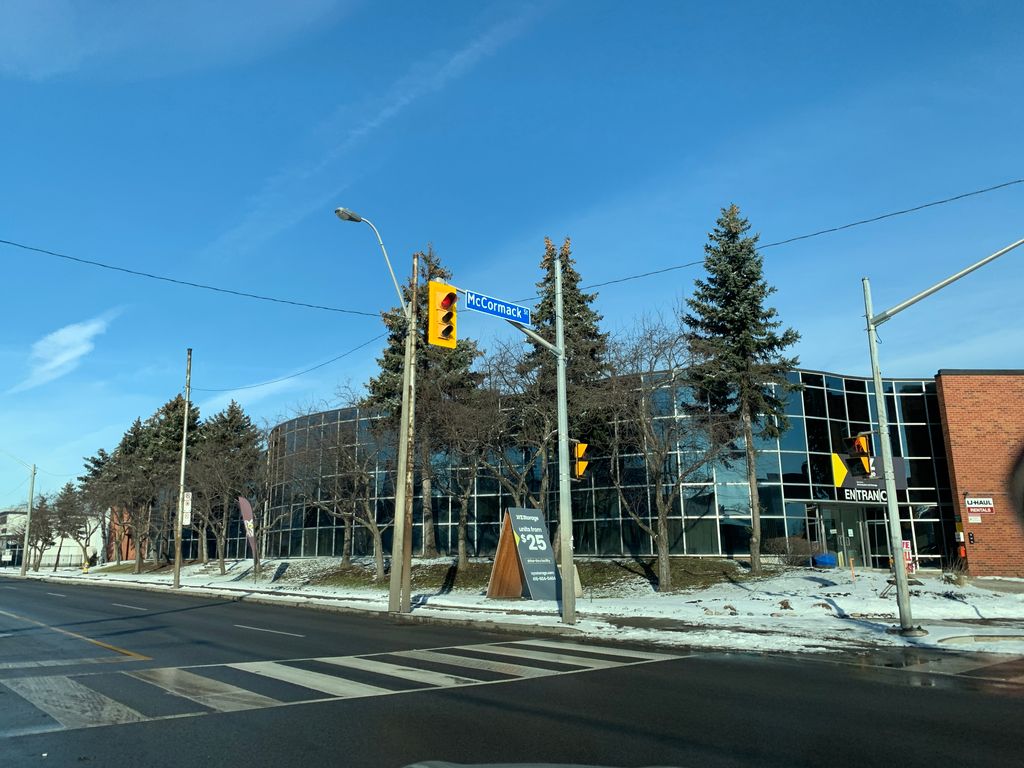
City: toronto